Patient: sex M, age 62
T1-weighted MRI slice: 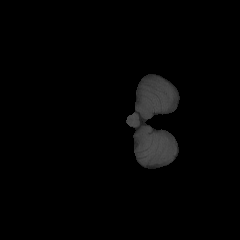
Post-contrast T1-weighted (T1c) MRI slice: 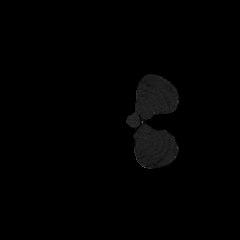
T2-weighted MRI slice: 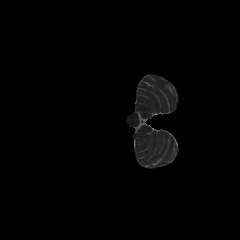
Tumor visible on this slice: no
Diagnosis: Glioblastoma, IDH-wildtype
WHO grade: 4